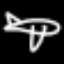
Label: airplane